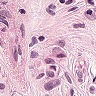
Metastatic tissue present: yes